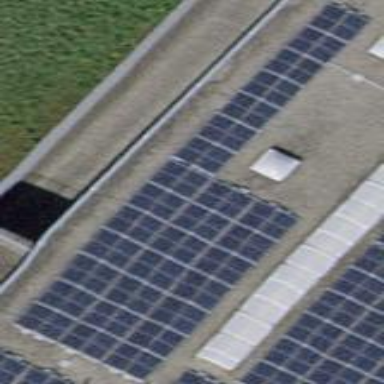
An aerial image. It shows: Solar photovoltaic panel generator.